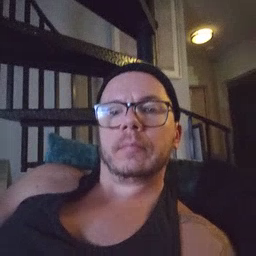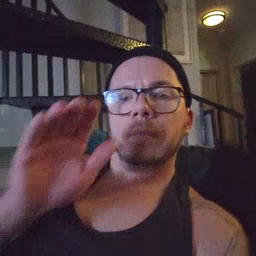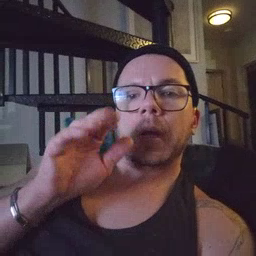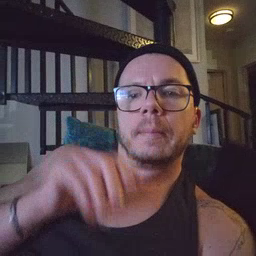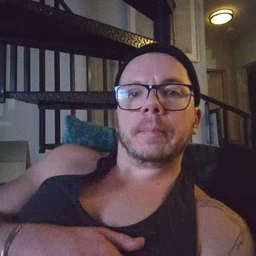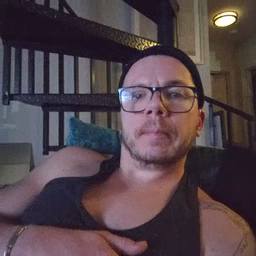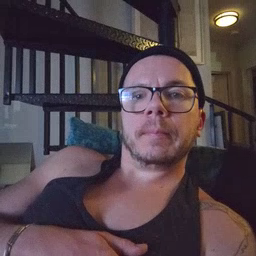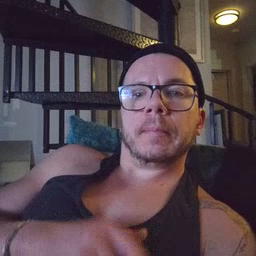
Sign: bye